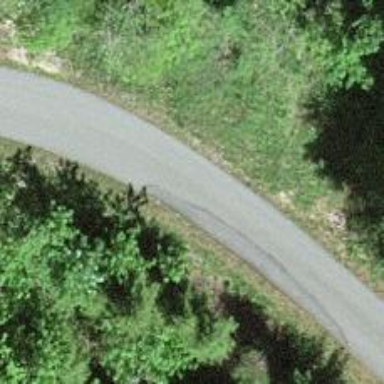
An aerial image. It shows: Well-maintained track road with grade 1 tracktype.